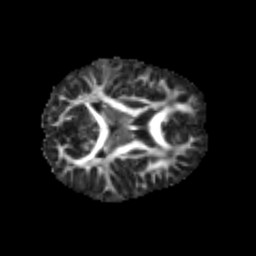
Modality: FA
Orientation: axial
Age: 7
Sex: male
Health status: healthy